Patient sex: M
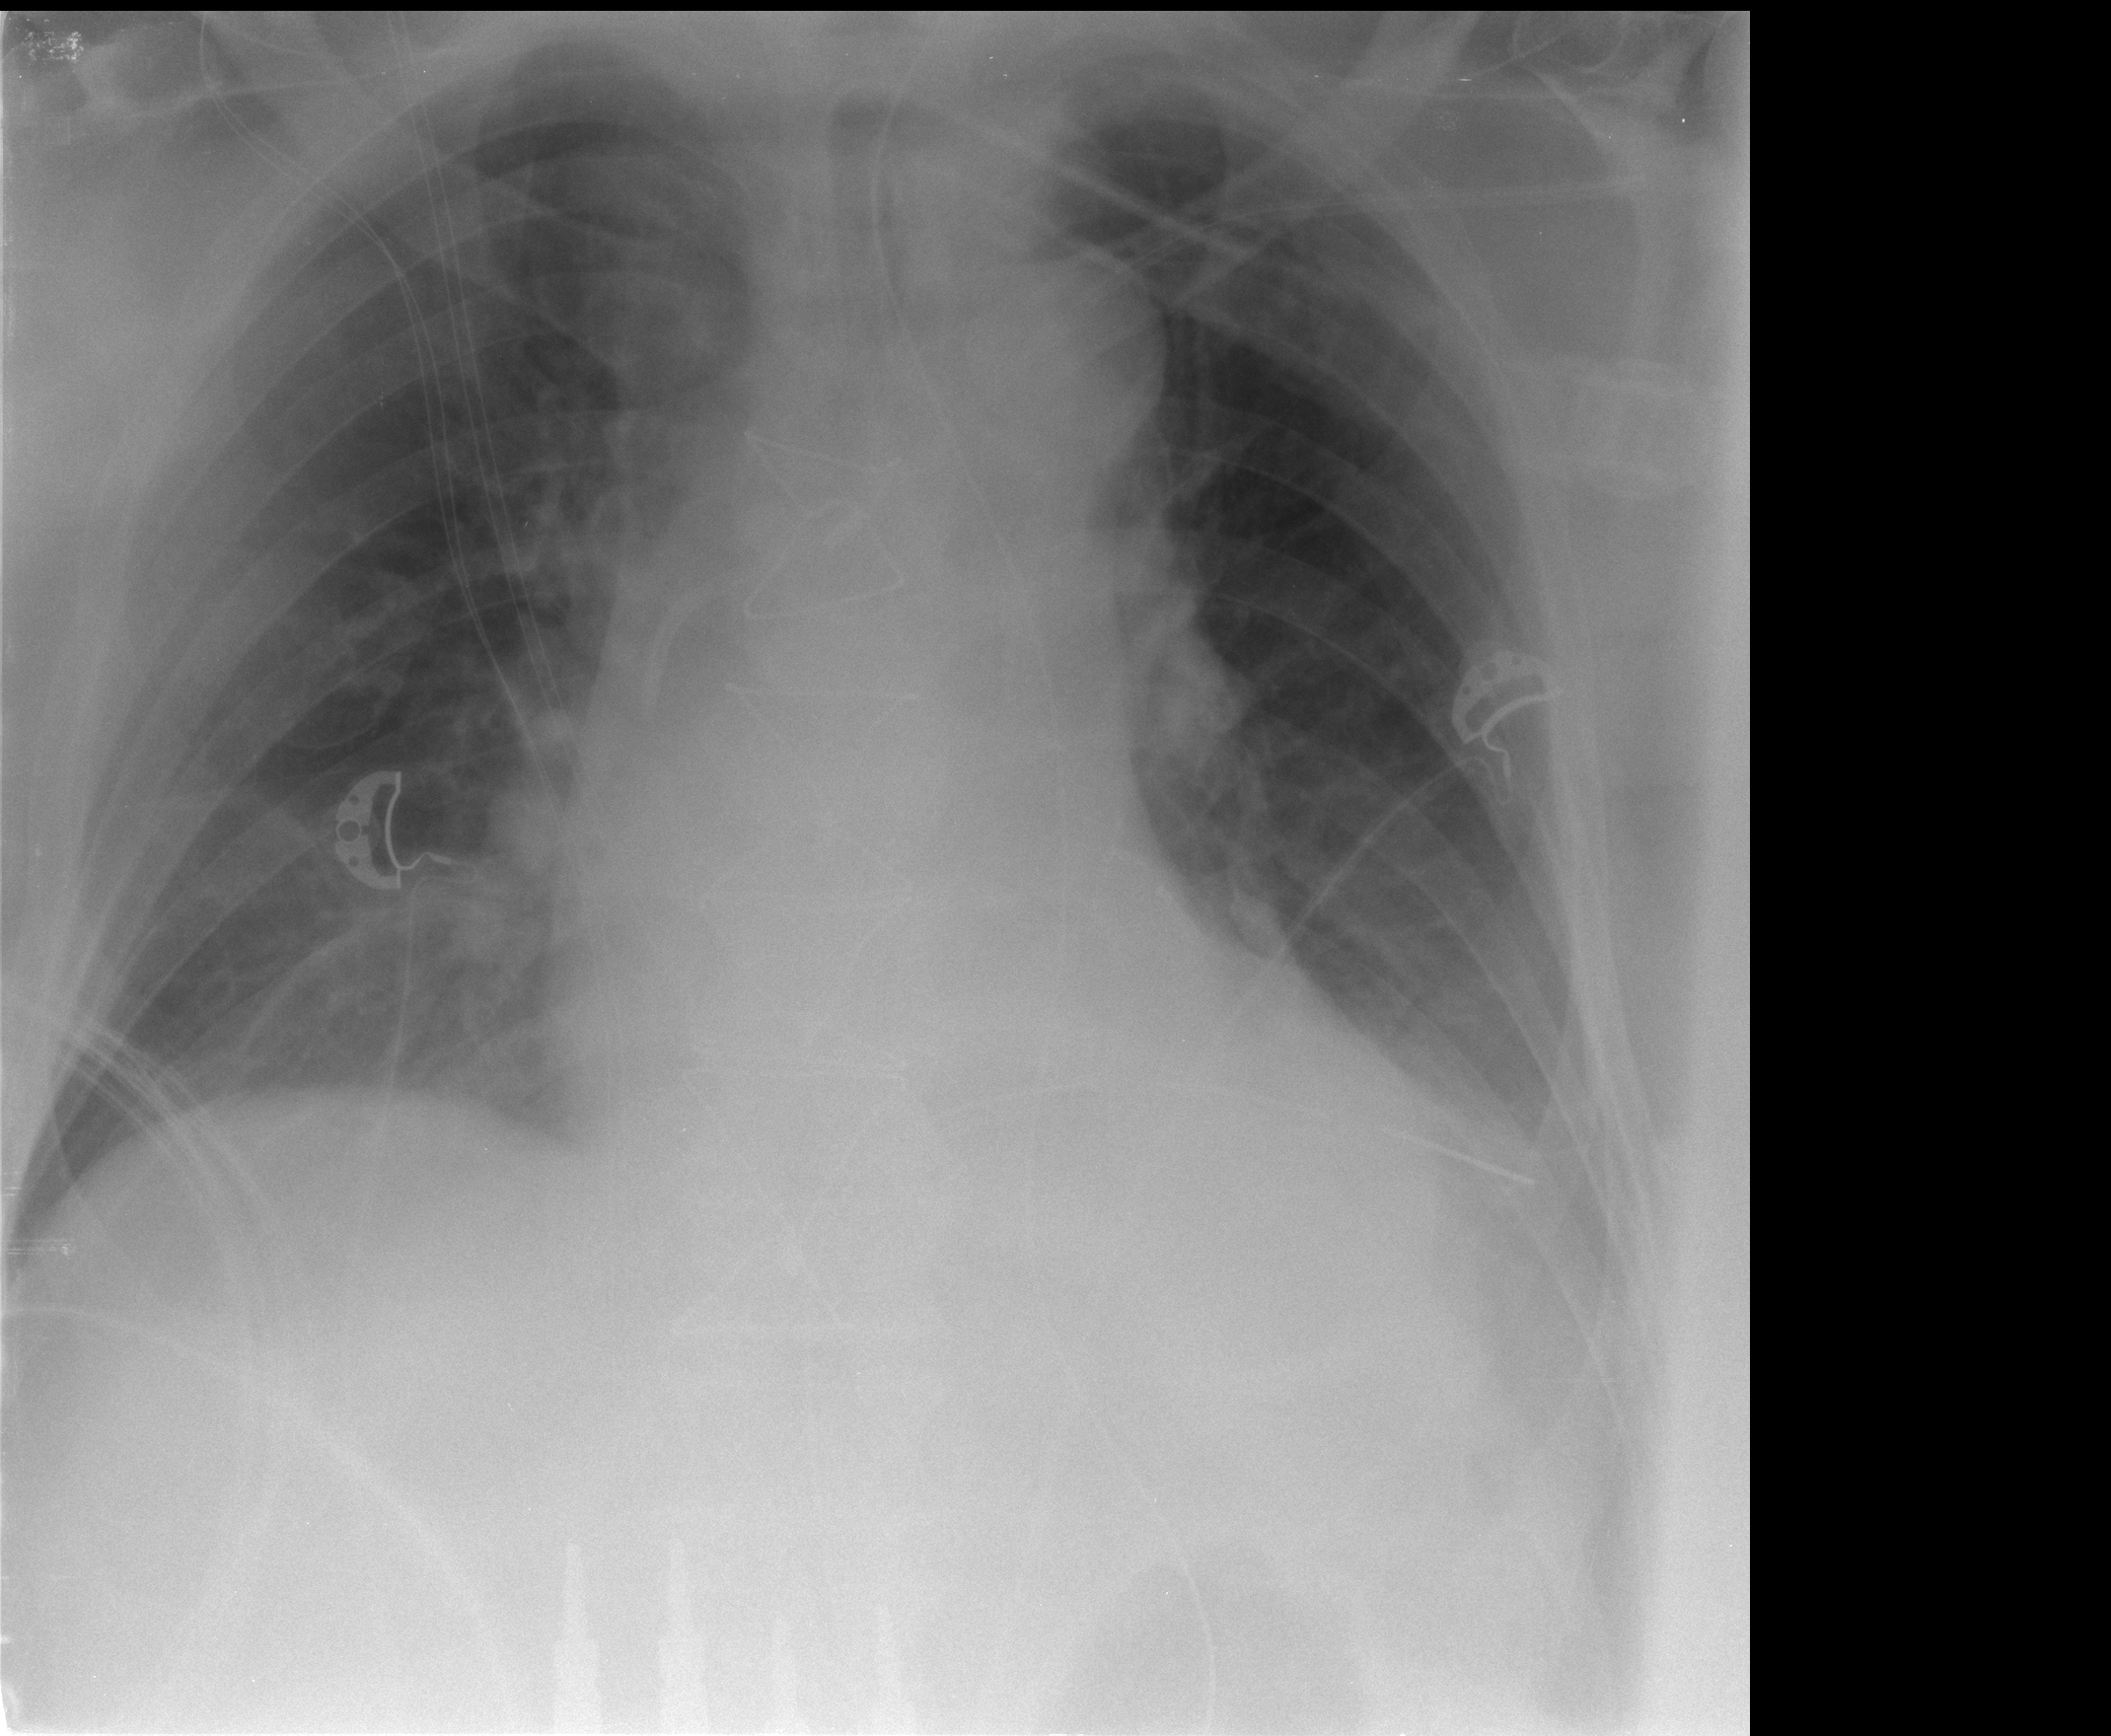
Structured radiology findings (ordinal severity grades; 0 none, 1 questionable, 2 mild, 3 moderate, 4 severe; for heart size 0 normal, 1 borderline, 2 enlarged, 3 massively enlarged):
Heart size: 2
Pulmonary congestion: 1
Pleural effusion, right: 0
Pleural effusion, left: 2
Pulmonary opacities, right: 0
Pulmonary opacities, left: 0
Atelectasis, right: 2
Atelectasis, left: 2